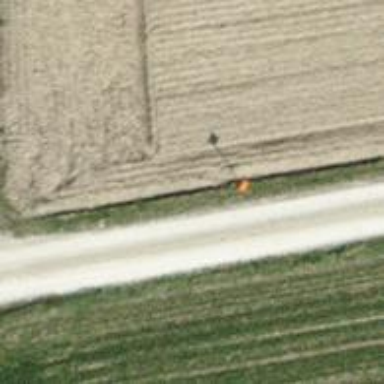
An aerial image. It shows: Aerial marker.